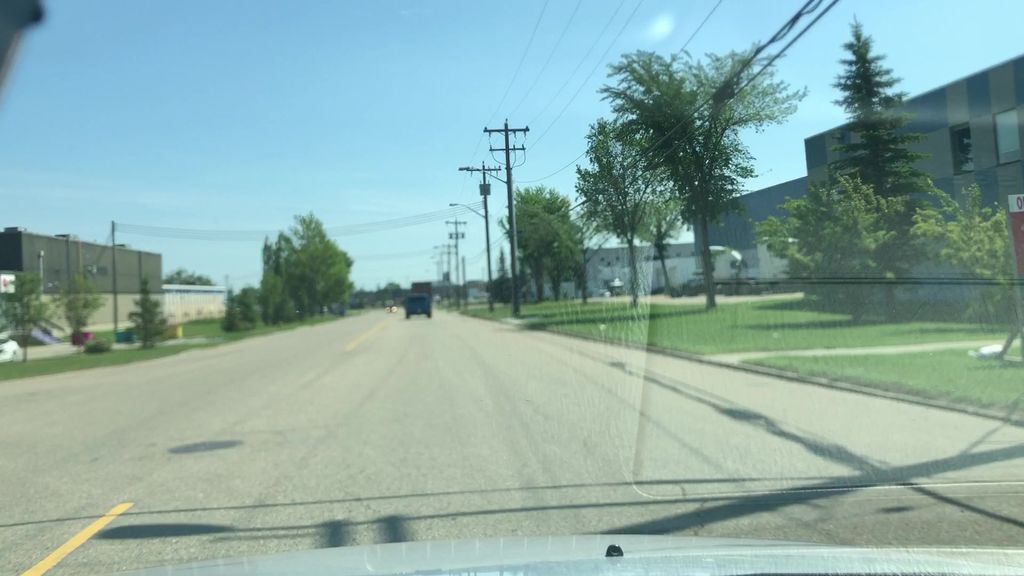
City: edmonton